Interaction volume radius: 5 \u00c5
Interaction volume height: 15 \u00c5
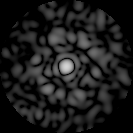
Disorder parameter: 0.8518